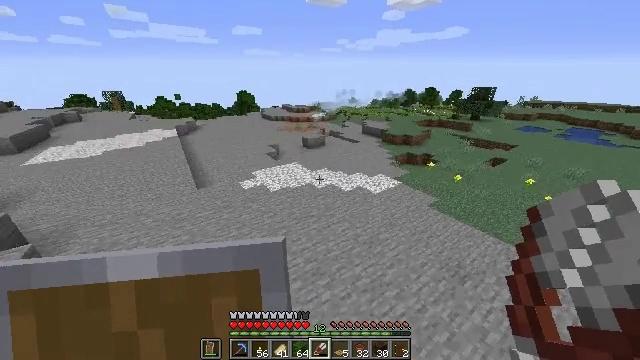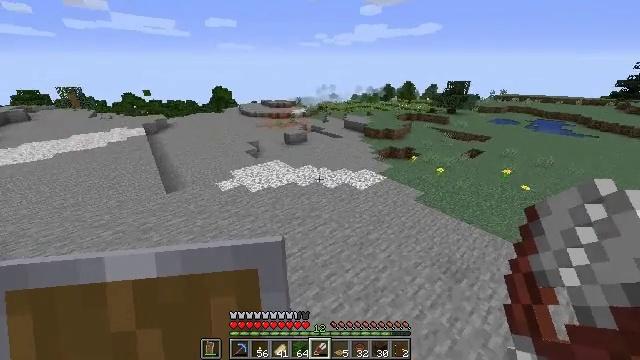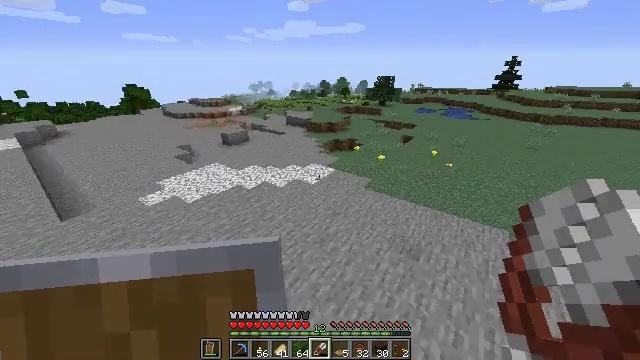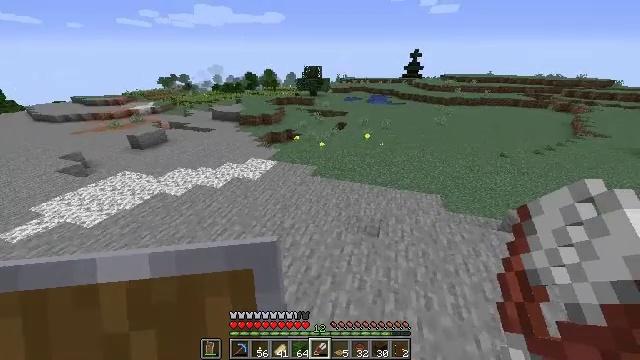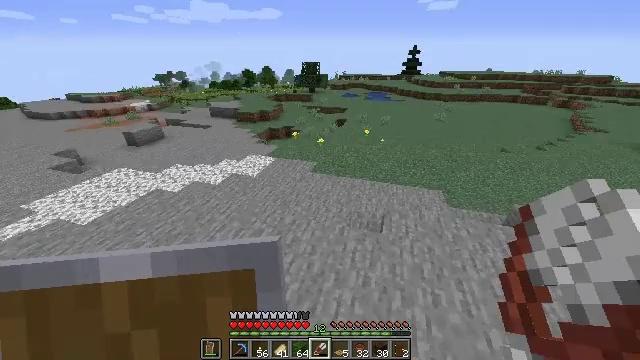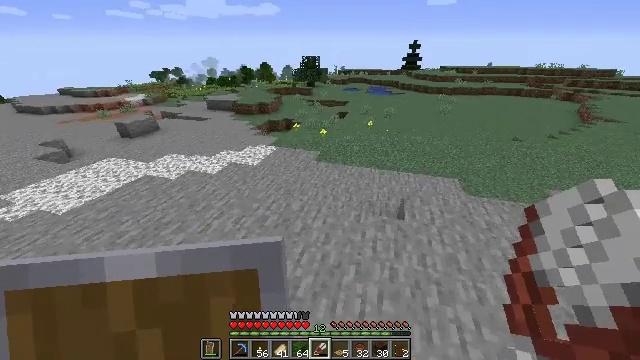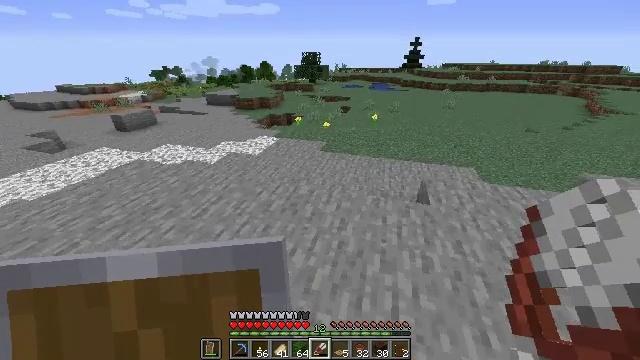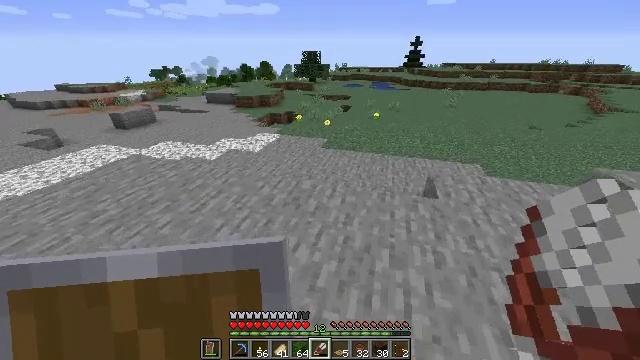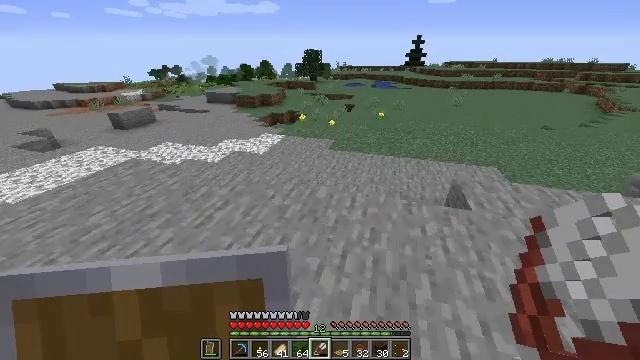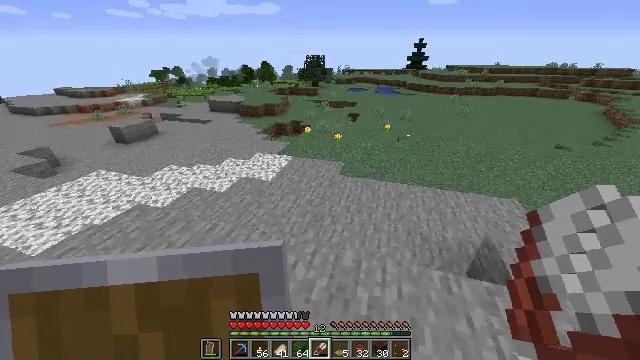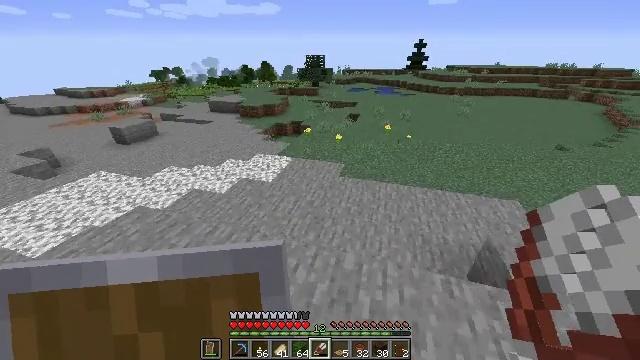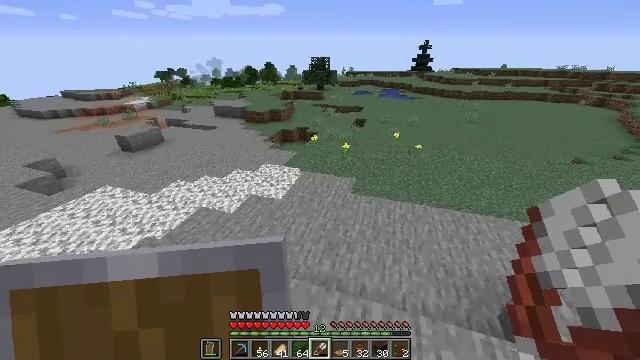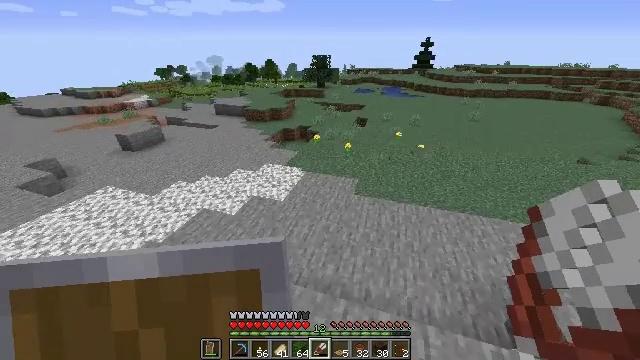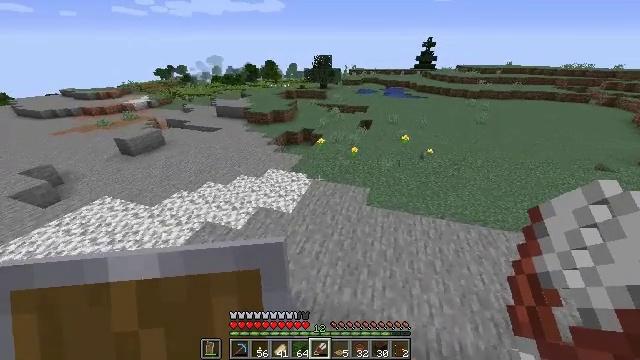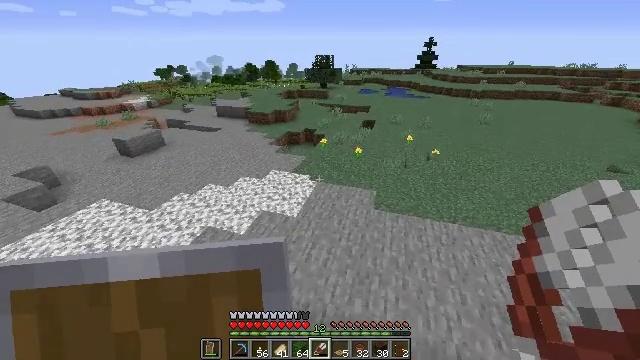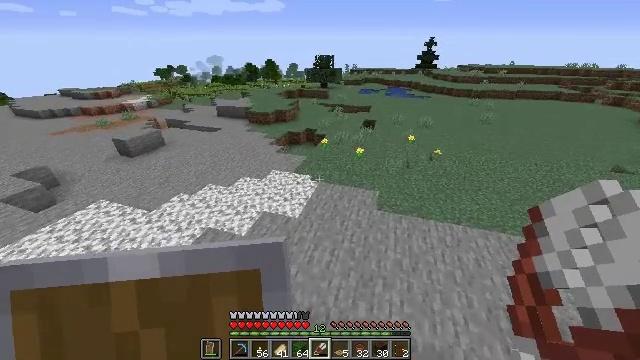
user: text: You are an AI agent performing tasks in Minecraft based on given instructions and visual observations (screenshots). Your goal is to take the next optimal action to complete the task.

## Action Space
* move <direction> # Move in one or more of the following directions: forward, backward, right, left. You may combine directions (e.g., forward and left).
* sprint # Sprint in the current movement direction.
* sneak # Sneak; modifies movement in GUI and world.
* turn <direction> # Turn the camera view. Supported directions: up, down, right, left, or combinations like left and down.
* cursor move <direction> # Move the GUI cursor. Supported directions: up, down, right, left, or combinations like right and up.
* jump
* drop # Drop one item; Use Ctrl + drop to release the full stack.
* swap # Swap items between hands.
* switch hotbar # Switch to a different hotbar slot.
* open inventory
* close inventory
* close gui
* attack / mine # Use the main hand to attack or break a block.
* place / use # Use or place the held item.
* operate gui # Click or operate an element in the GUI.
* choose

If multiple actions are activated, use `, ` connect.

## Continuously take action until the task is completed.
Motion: motion action
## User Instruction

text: Collect the azure bluet for decoration.
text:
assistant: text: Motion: move forward, turn right and down, jump
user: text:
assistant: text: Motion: move forward, turn right, jump
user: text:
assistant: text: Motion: move forward, turn right and down, jump
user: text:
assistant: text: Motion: move forward and move left, jump
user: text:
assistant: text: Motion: move forward and move left, jump
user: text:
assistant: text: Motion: move forward and move left, jump
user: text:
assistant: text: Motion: move forward and move left, jump
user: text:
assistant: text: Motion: move forward and move left, jump
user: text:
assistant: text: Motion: move forward and move left, jump
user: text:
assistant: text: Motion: move forward and move left, jump
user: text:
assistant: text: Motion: move forward and move left, jump
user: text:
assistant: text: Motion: move forward and move left, jump
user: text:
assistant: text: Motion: move forward and move left, jump
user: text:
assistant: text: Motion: move forward and move left, jump
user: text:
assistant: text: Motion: move forward and move left, jump
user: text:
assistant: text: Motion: move forward and move left, jump
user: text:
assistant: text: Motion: move forward and move left, jump
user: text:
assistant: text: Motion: move forward and move left, jump
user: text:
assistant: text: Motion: move forward and move left, jump
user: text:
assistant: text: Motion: move forward and move left, jump
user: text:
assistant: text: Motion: move forward and move left, jump
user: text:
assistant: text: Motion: move forward and move left, jump
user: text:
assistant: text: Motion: move forward and move left, turn left, jump
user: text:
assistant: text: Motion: move forward and move left, turn left, jump
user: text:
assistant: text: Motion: move forward and move left, jump
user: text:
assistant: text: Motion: move forward and move left, jump
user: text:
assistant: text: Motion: move forward, jump
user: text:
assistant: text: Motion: move forward, jump
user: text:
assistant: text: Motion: move forward, jump
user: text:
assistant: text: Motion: move forward, jump